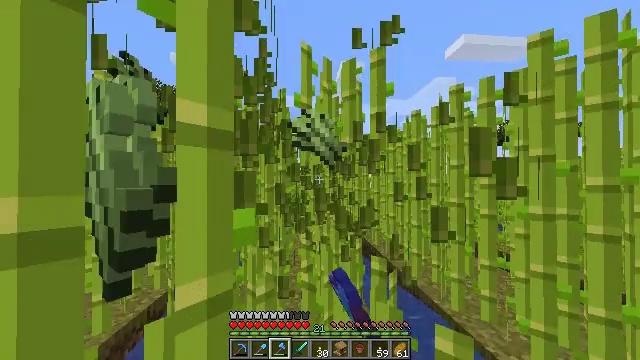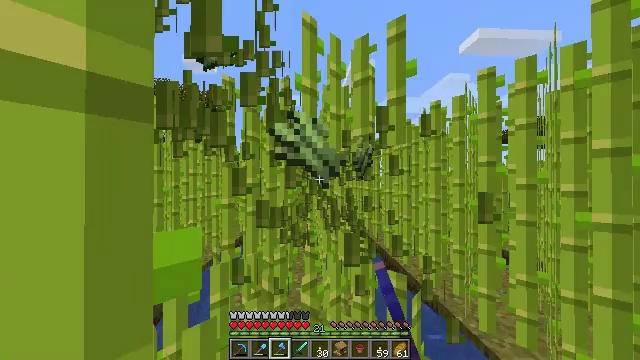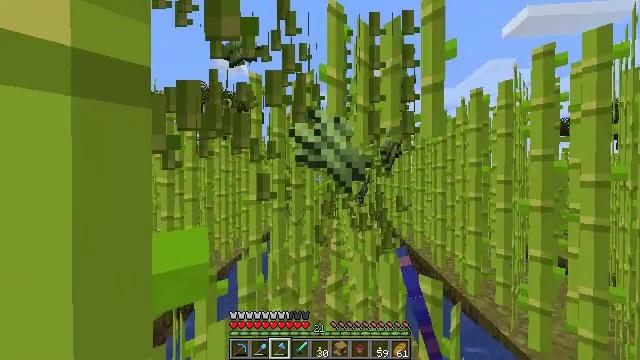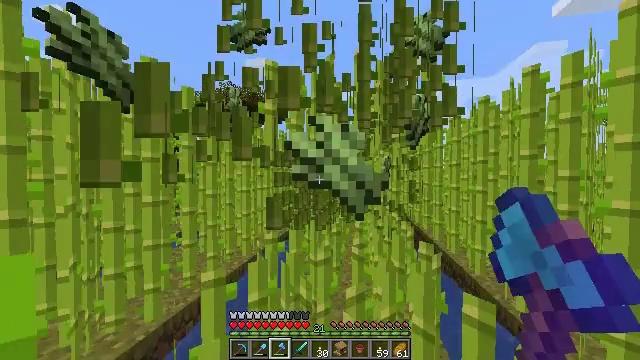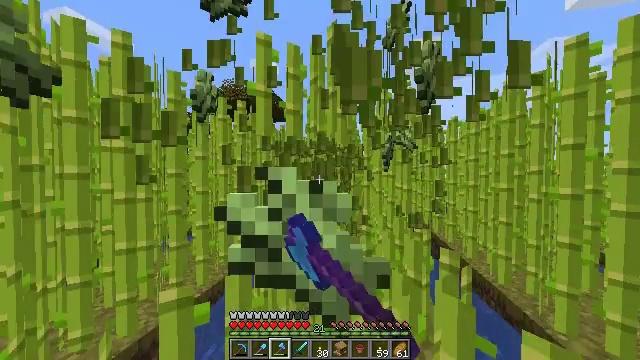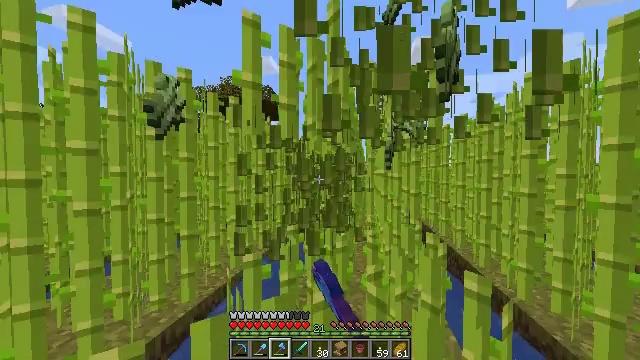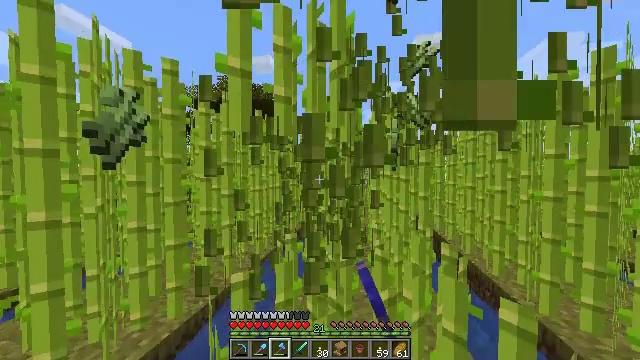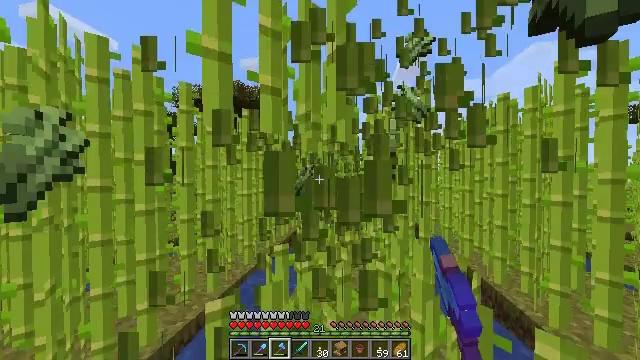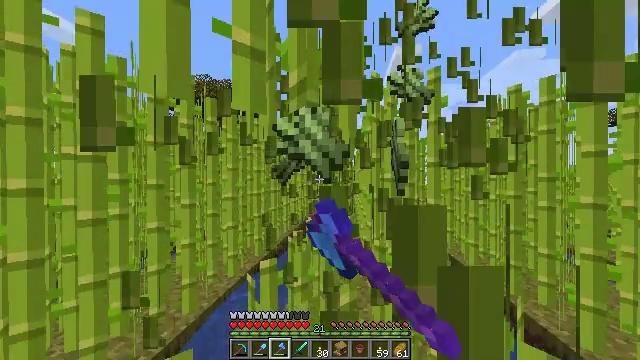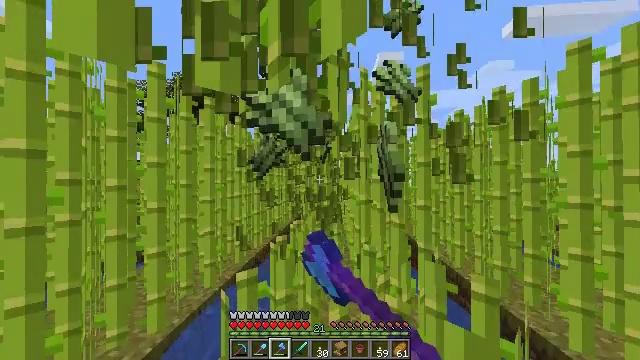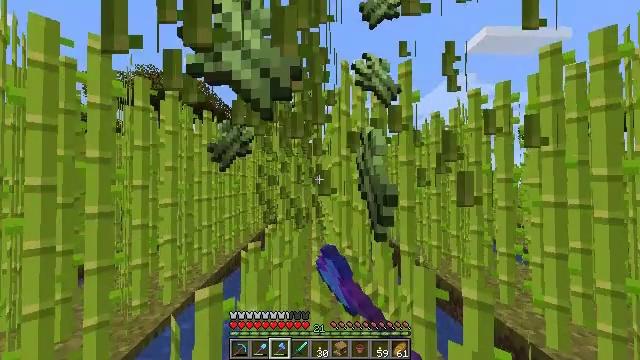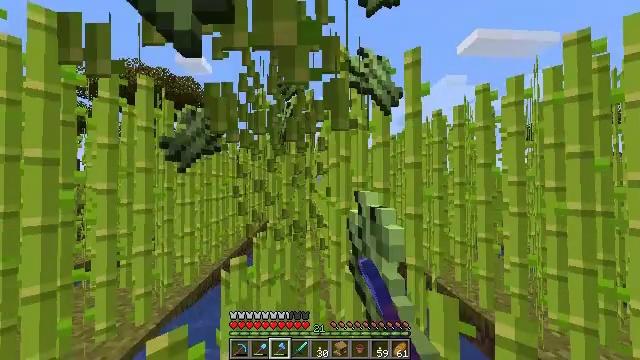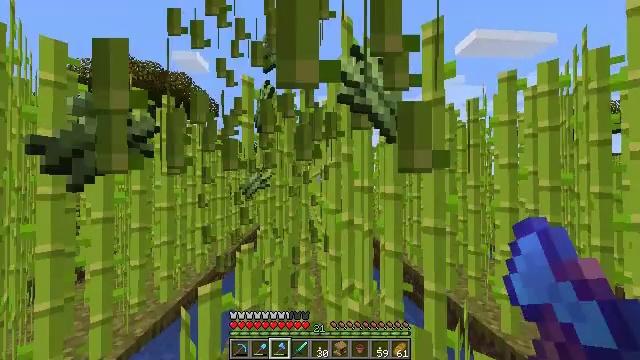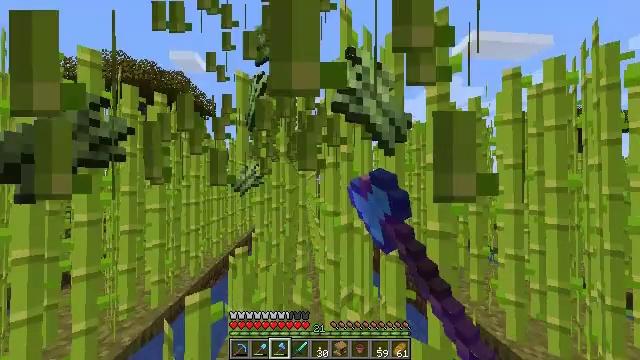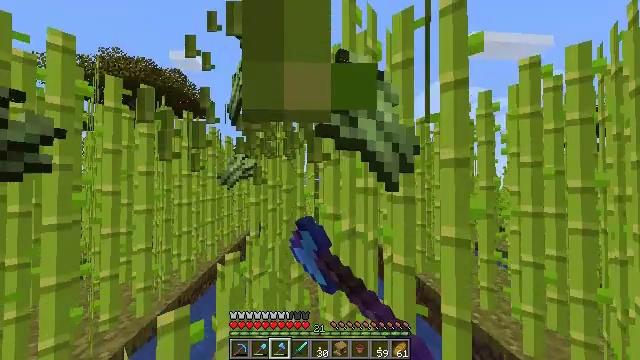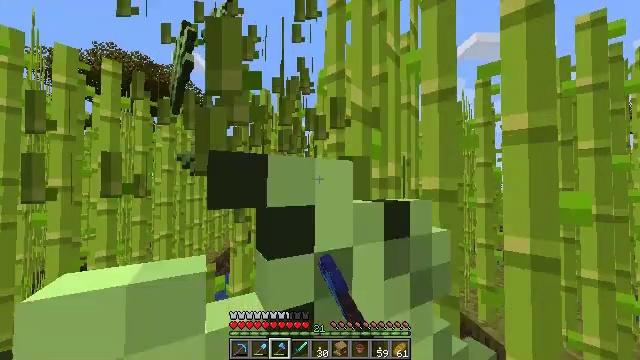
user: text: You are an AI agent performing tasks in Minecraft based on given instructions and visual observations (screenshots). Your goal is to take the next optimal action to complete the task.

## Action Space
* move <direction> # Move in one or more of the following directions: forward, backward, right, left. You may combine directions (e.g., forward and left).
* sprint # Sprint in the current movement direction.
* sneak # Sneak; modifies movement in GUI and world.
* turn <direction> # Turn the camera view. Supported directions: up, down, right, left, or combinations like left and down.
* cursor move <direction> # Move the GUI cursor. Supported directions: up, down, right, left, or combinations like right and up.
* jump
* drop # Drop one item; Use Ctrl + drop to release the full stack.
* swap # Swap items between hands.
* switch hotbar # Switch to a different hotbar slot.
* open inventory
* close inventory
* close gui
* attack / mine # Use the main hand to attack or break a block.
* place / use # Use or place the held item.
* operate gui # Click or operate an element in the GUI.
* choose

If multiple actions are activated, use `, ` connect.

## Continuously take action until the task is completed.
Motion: motion action
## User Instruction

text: Break the sugar cane.
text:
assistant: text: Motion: move forward, sprint, turn left, attack / mine
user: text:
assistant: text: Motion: move forward, sprint, turn left, attack / mine
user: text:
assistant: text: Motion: move forward, sprint, turn left, attack / mine
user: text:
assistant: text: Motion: move forward, sprint, turn left, attack / mine
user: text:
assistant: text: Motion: move forward, sprint, attack / mine
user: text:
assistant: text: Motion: move forward, sprint, attack / mine
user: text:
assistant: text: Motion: move forward, sprint, turn right, attack / mine
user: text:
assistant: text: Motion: move forward, sprint, turn right, attack / mine
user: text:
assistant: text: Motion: move forward, sprint, turn right, attack / mine
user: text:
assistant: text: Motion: move forward, sprint, turn right, attack / mine
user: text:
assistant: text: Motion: move forward, sprint, turn right, attack / mine
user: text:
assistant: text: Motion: move forward, sprint, attack / mine
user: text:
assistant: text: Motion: move forward, sprint, attack / mine
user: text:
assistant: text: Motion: move forward, sprint, attack / mine
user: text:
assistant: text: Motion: move forward, sprint, attack / mine
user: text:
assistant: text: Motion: move forward, sprint, turn left, attack / mine
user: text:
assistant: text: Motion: move forward, sprint, turn left, attack / mine
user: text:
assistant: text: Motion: move forward, sprint, turn left, attack / mine
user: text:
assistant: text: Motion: move forward, sprint, turn left, attack / mine
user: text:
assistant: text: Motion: move forward, sprint, attack / mine
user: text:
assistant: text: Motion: move forward, sprint, attack / mine
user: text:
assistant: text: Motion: move forward, sprint, attack / mine
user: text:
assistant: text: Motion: move forward, sprint, attack / mine
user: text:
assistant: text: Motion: move forward, sprint, attack / mine
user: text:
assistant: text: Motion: move forward, sprint, attack / mine
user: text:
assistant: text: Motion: move forward, sprint, attack / mine
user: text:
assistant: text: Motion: move forward, sprint, turn right, attack / mine
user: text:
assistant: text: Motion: move forward, sprint, turn right, attack / mine
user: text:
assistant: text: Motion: move forward, sprint, turn right, attack / mine
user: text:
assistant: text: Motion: move forward, sprint, attack / mine